Question: What is the result of this measurement?
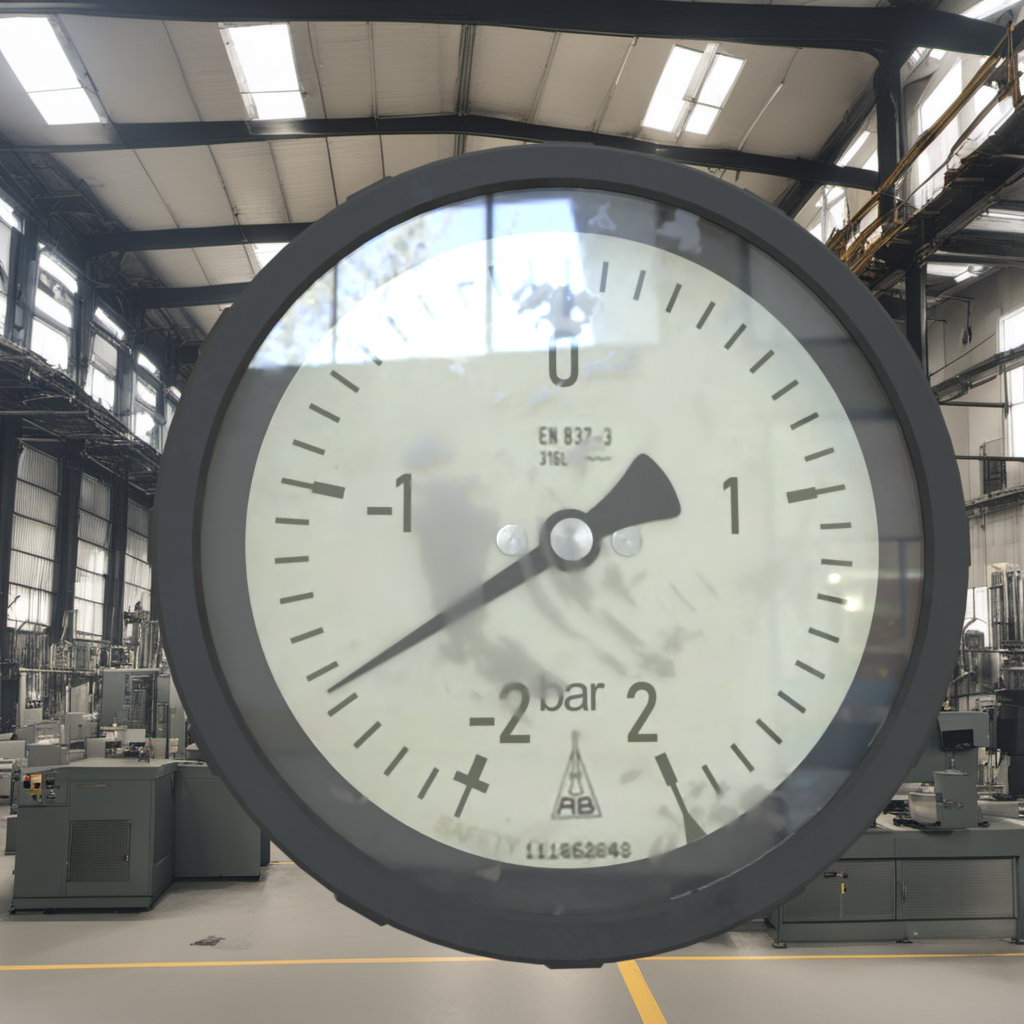
Answer: The result is -1.63
Question: What is the range of this measurement?
Answer: The range is from -2 to 2
Question: What is the minimum and maximum value range of the measurement in the image?
Answer: The minimum value is -2 and the maximum value is 2